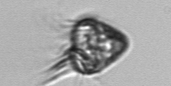
Label: Ciliophora